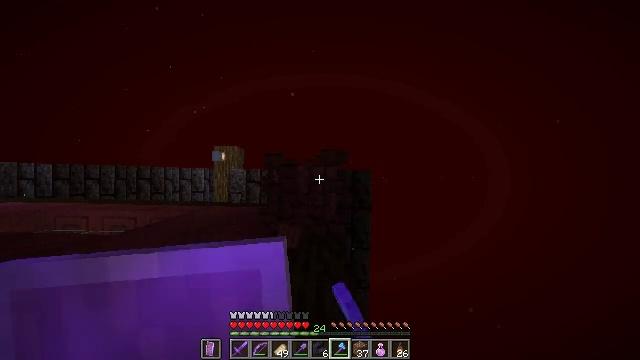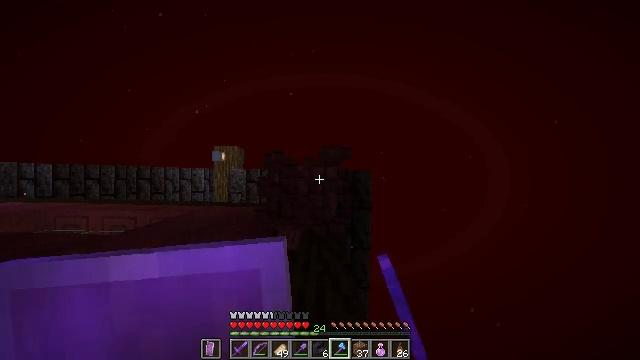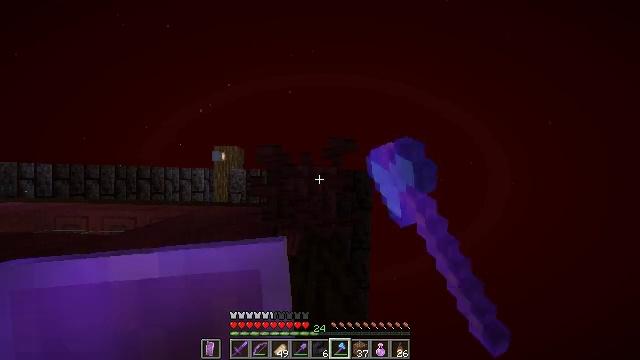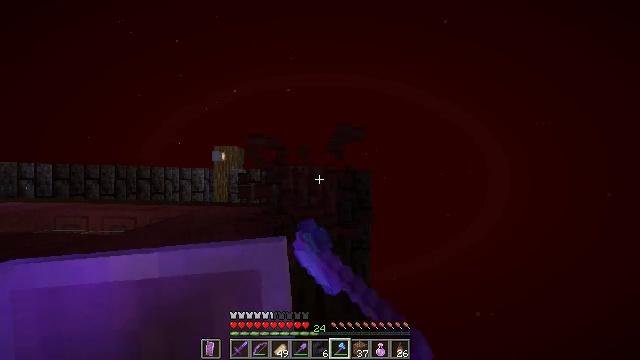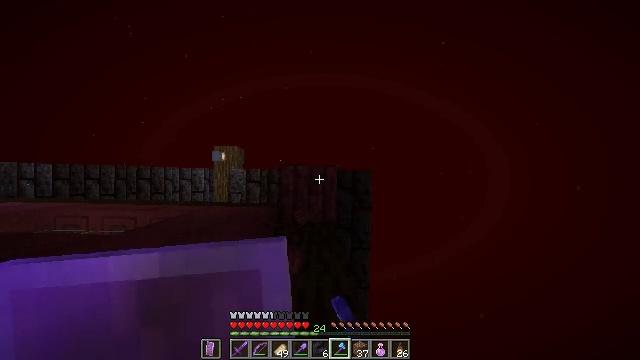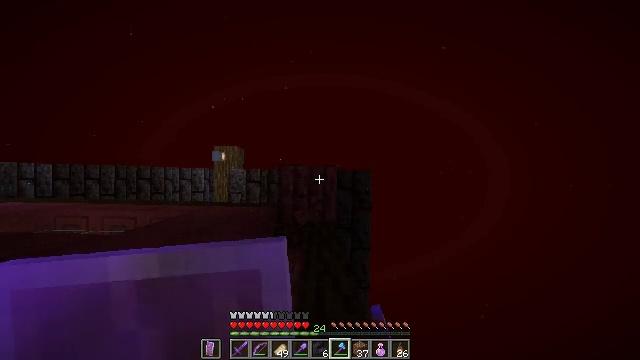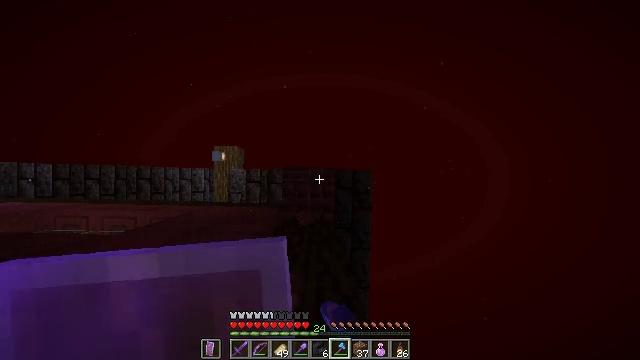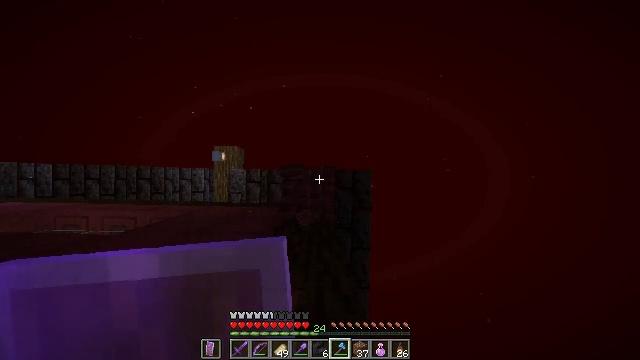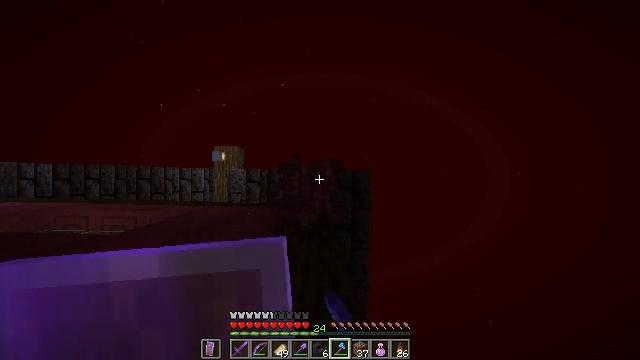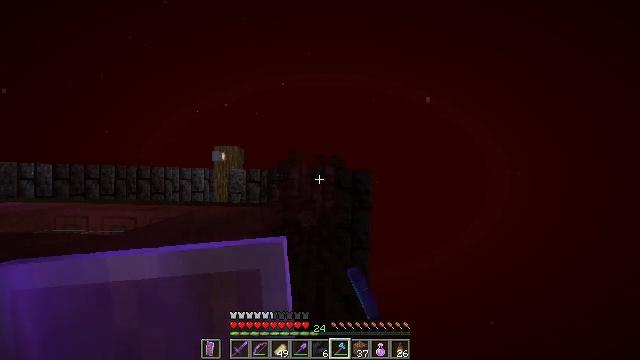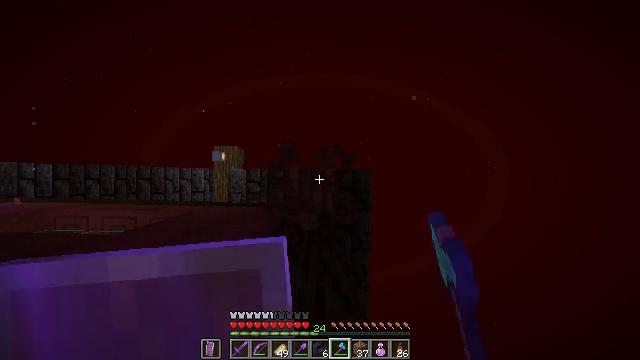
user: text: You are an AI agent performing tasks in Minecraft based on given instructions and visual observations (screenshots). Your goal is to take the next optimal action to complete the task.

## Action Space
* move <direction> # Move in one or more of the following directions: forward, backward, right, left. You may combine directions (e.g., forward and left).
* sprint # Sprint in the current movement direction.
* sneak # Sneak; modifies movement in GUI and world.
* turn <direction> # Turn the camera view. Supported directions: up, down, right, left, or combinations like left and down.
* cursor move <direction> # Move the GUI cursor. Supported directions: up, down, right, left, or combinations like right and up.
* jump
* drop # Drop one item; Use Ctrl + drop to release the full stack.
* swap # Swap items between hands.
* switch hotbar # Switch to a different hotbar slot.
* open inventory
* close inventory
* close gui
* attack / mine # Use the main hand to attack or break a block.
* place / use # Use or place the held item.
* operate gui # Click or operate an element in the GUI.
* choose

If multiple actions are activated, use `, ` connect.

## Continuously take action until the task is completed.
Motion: motion action
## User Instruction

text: Mine the crimson planks.
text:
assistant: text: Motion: attack / mine
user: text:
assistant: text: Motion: attack / mine
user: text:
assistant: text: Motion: attack / mine
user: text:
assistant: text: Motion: attack / mine
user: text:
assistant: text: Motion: attack / mine
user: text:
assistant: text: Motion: attack / mine
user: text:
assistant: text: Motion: attack / mine
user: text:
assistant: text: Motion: attack / mine
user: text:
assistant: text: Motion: attack / mine
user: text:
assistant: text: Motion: attack / mine
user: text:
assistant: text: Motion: attack / mine